Brain MRI, t1w sequence, axial 2D slice.
Patient: age 31, sex M, weight 80 kg, height 1.78 m
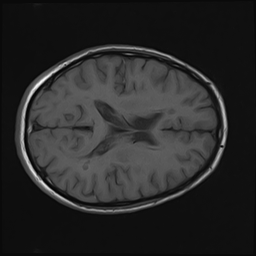